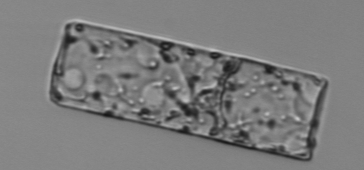
Label: Guinardia_flaccida